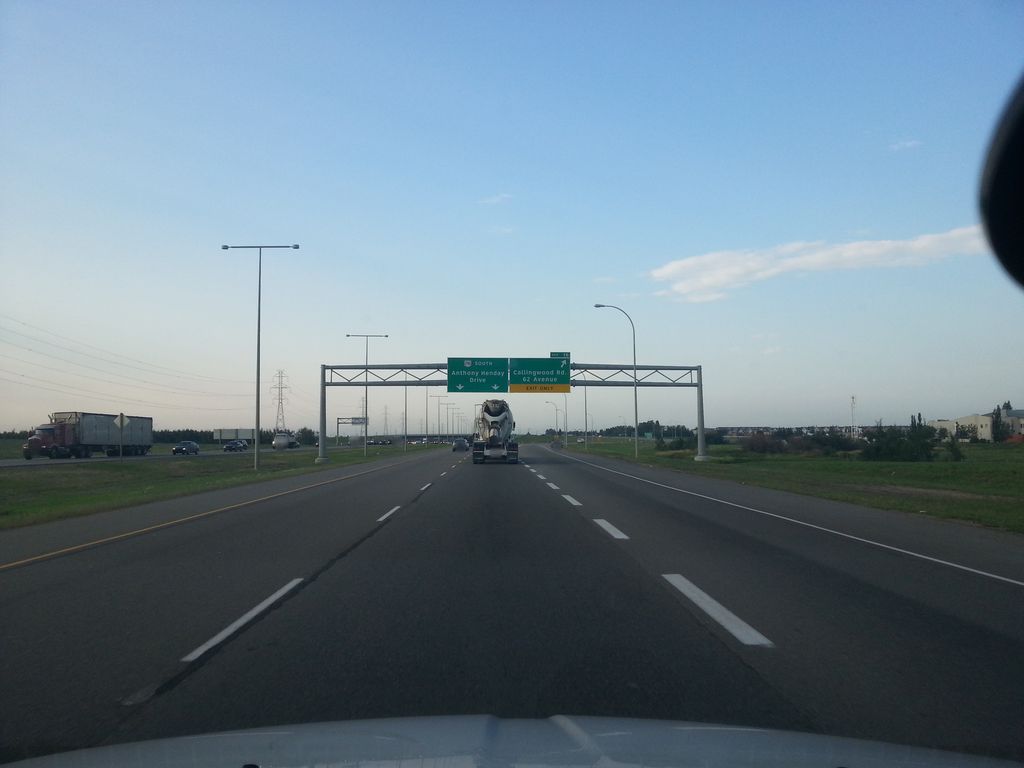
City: edmonton